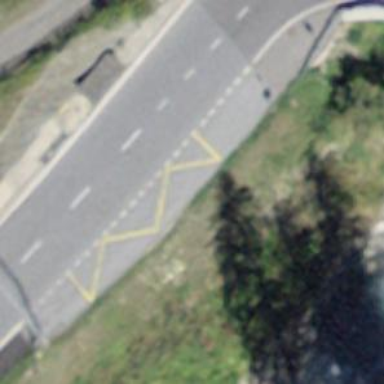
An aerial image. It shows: Bus stop with platform for public transport.